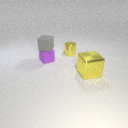
large yellow metal cube to the right of small yellow metal cylinder